Field crop: tomato
Growth stage: 2
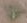
Species: solanum